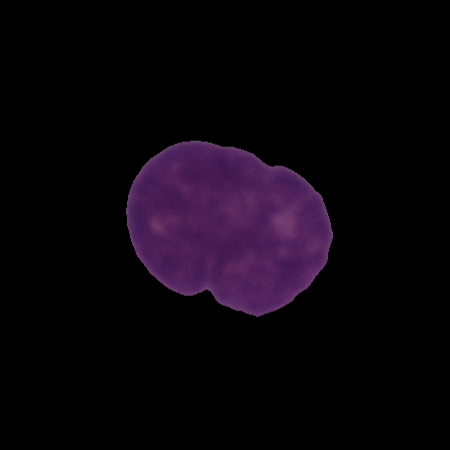
Label: cancer